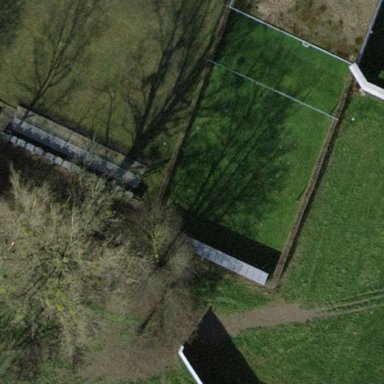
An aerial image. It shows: Shooting range on pitch.